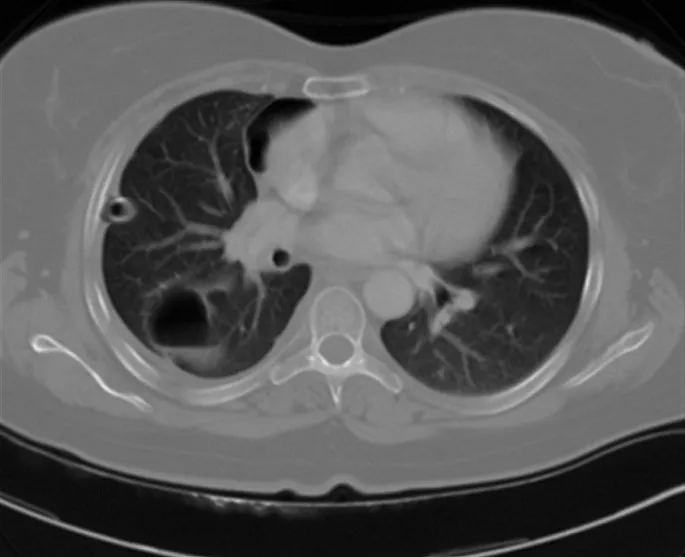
Excavated lesions with clear limits and irregular thin walled.
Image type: radiology (ct)